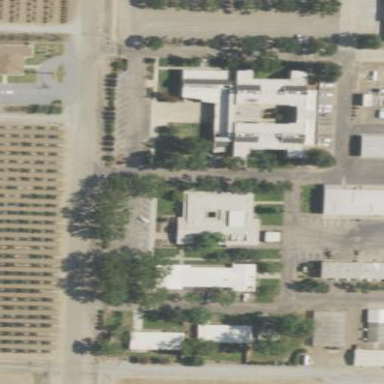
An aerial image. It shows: University building.